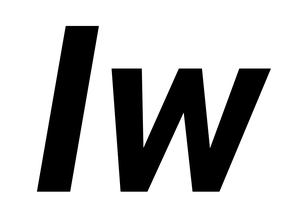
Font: Roboto-Italic_Bold_Italic